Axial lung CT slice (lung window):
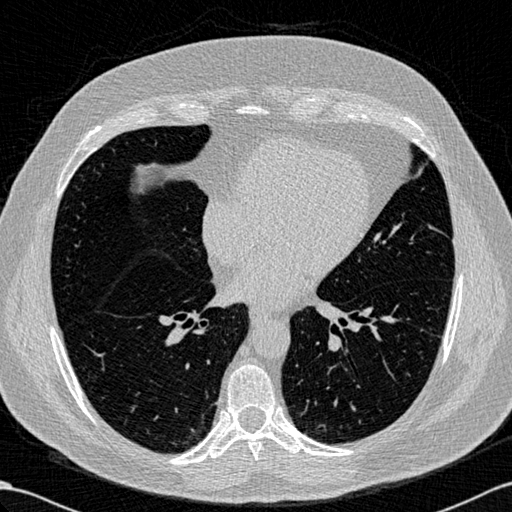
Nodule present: no